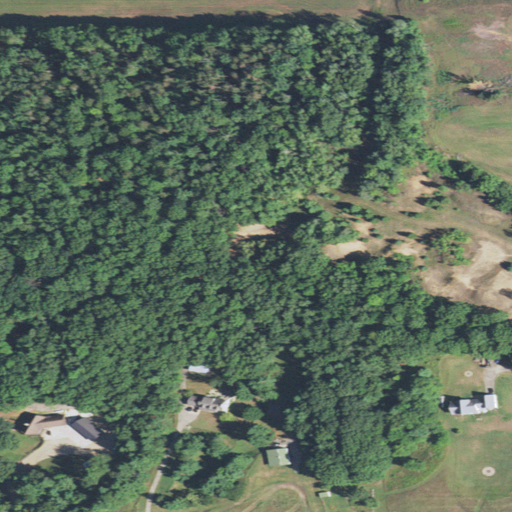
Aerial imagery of mountain in Wisconsin named Turney Hill containing mixed forest, cultivated crops, deciduous forest, woody wetlands, pasture, and open development